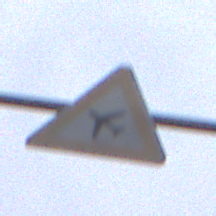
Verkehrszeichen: FlugbetriebRechts
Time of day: Midday
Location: Outdoor (Urban)
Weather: Overcast
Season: NotSpecified
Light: Natural